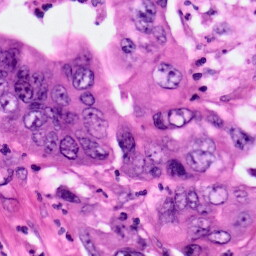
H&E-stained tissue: Pancreatic